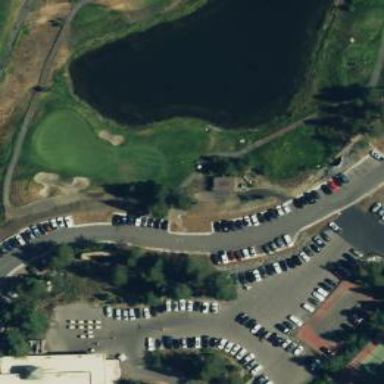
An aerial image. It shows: Area of rough grass used for golf.